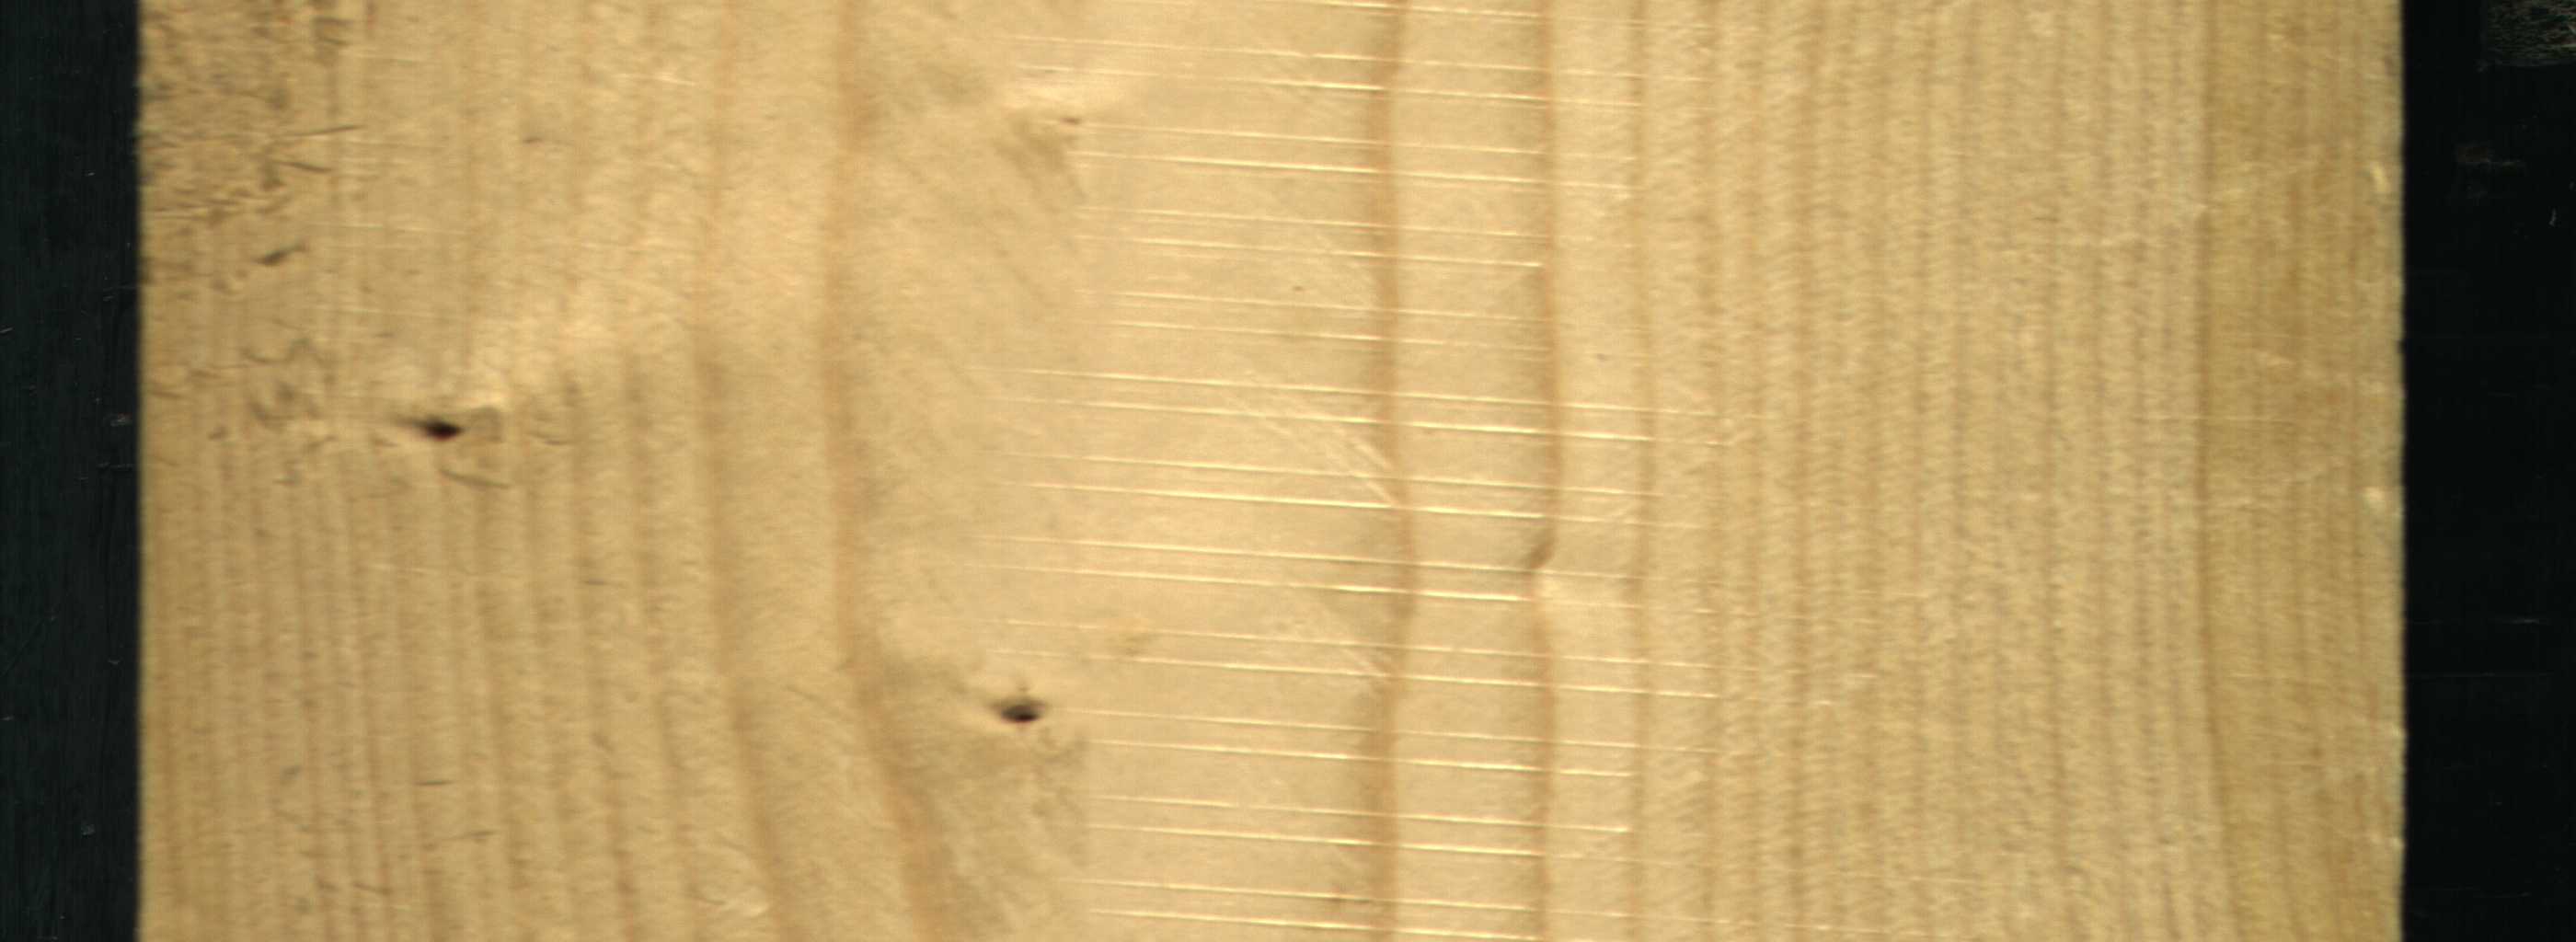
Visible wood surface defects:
Dead_Knot
Dead_Knot